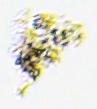
Label: Detritus